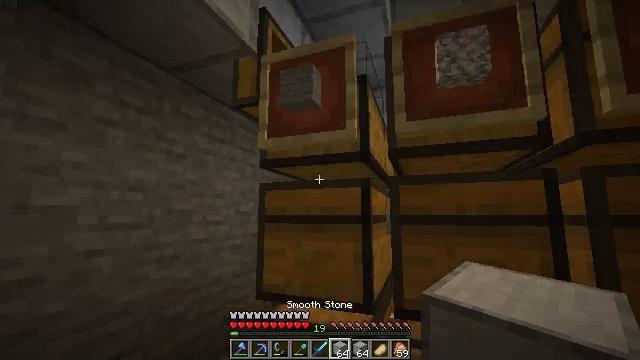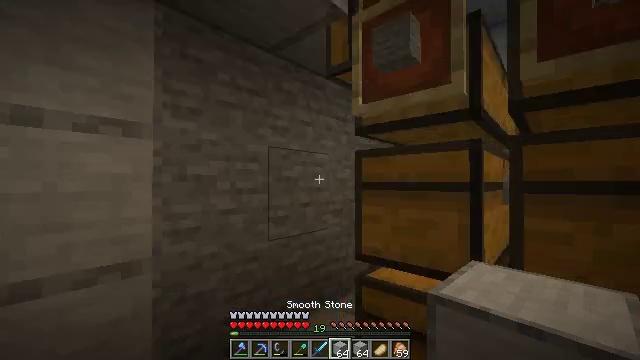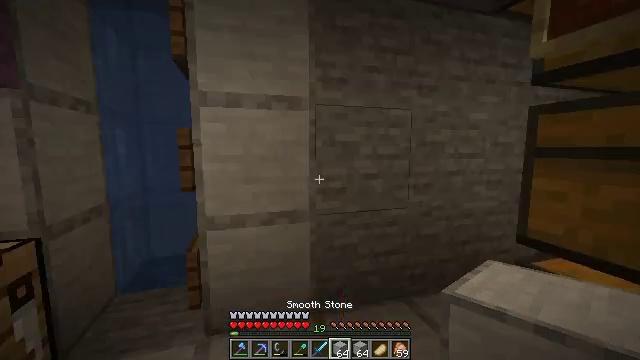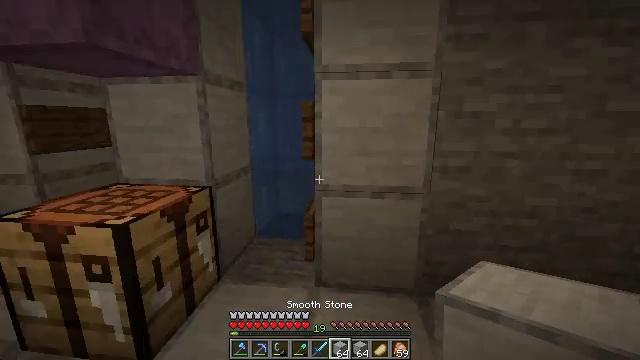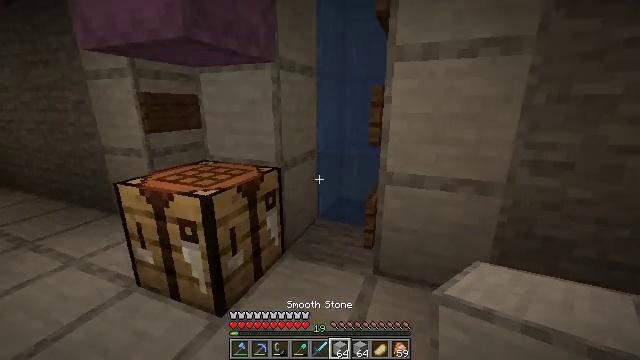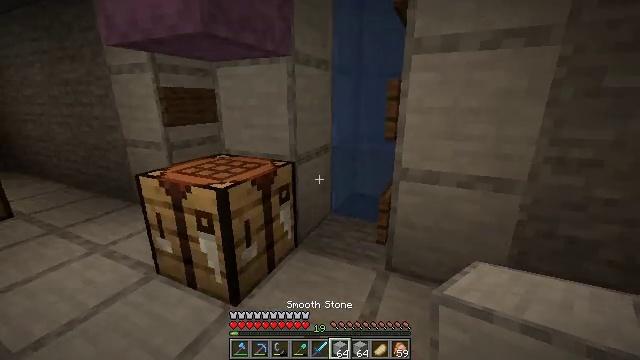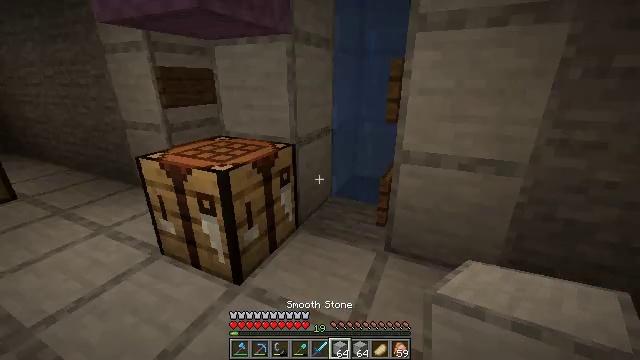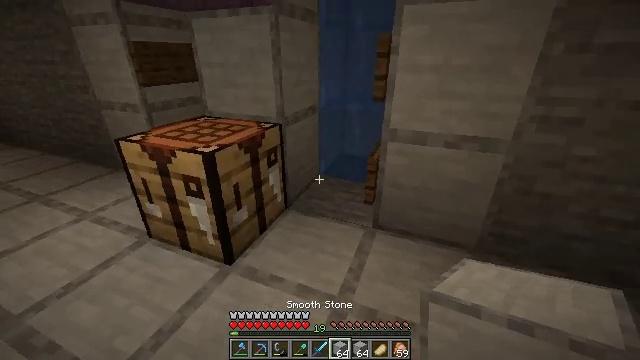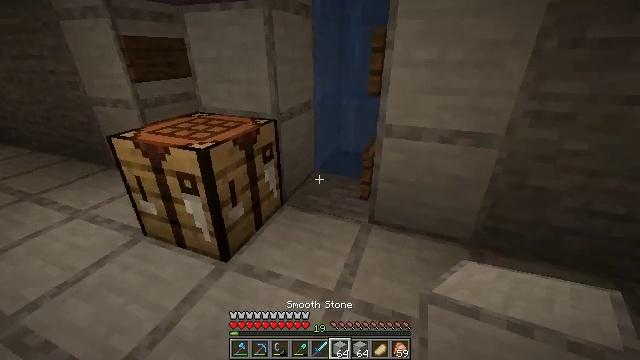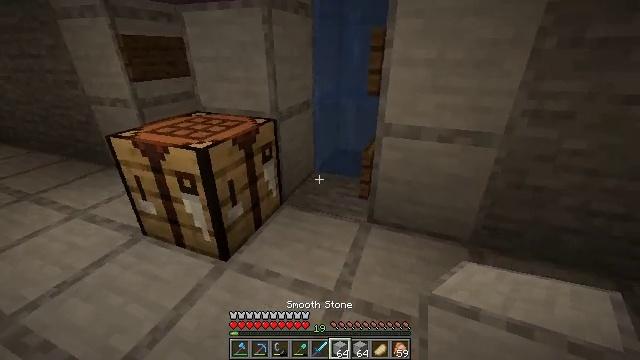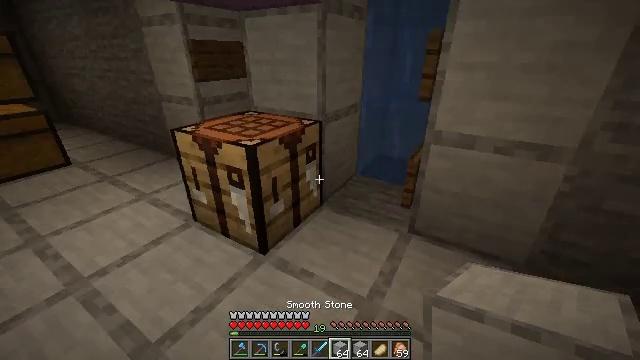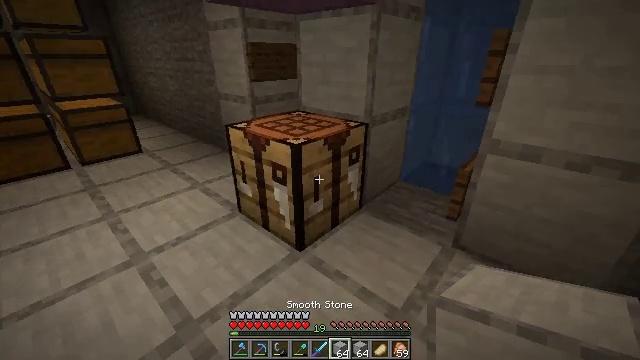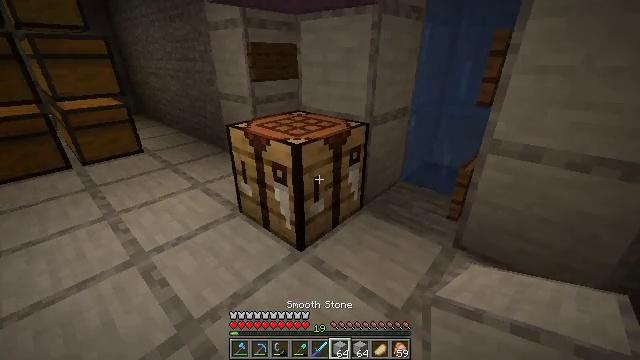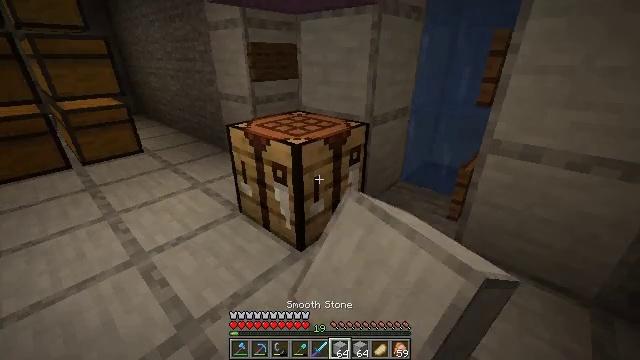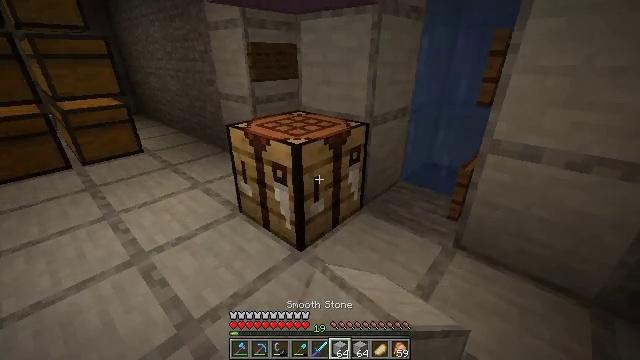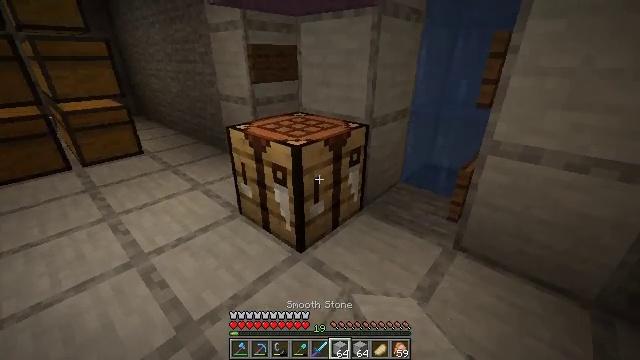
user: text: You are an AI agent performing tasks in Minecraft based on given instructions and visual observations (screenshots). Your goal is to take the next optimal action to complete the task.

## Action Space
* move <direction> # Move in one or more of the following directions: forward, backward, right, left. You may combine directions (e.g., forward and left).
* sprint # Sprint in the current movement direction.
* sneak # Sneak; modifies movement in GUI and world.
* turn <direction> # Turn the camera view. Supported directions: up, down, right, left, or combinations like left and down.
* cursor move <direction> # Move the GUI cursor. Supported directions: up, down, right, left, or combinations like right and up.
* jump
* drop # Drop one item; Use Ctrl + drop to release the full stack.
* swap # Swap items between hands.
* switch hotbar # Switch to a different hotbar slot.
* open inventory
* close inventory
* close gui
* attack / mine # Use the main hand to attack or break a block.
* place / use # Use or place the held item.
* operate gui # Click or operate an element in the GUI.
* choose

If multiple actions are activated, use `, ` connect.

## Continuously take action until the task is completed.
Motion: motion action
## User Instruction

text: Form a smooth stone slab at the crafting station.
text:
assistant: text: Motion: turn left and down
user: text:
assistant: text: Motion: turn left and down
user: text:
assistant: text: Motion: turn left and down
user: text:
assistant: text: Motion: turn left and down
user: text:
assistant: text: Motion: turn left and down
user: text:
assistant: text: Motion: turn down
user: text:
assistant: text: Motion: turn right and down
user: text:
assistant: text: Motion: turn right
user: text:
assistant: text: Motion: no_op
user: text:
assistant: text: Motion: turn left
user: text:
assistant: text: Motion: turn left
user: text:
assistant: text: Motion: use / place
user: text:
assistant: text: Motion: use / place
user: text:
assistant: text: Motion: use / place
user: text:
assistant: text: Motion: use / place
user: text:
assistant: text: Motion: no_op
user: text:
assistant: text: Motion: no_op
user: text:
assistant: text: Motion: no_op
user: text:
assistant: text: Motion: no_op
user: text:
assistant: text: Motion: turn right and up
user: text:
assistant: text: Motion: turn up
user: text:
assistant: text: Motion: no_op
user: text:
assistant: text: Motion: turn left and down
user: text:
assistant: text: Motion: turn down
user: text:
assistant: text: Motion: turn right
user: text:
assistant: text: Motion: turn right and down
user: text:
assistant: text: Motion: turn down
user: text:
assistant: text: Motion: turn right and down
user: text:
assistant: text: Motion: no_op
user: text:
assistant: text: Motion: no_op